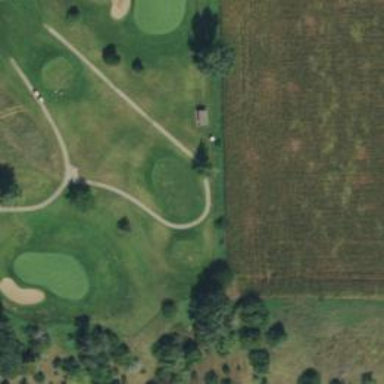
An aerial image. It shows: Golf tee.